Question: Sort method?
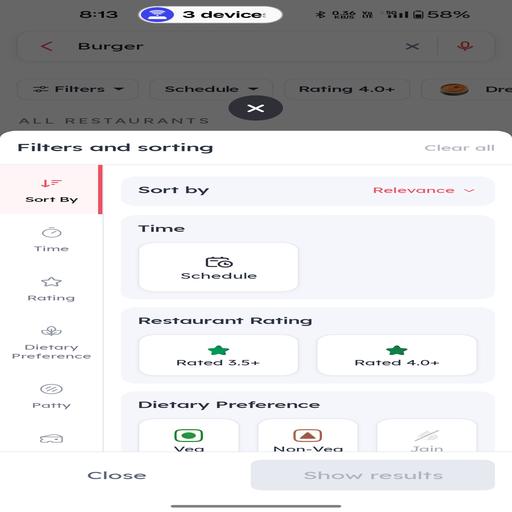
Answer: Relevance